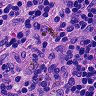
Metastatic tissue present: no